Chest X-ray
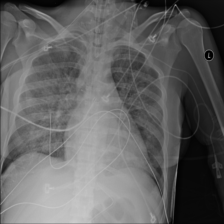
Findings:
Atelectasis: negative
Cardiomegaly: negative
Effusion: negative
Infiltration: negative
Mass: negative
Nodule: negative
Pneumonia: negative
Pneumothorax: negative
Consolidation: negative
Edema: negative
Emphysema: negative
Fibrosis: negative
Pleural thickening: negative
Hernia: negative